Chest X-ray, AP view. Patient: 58 years old, sex M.
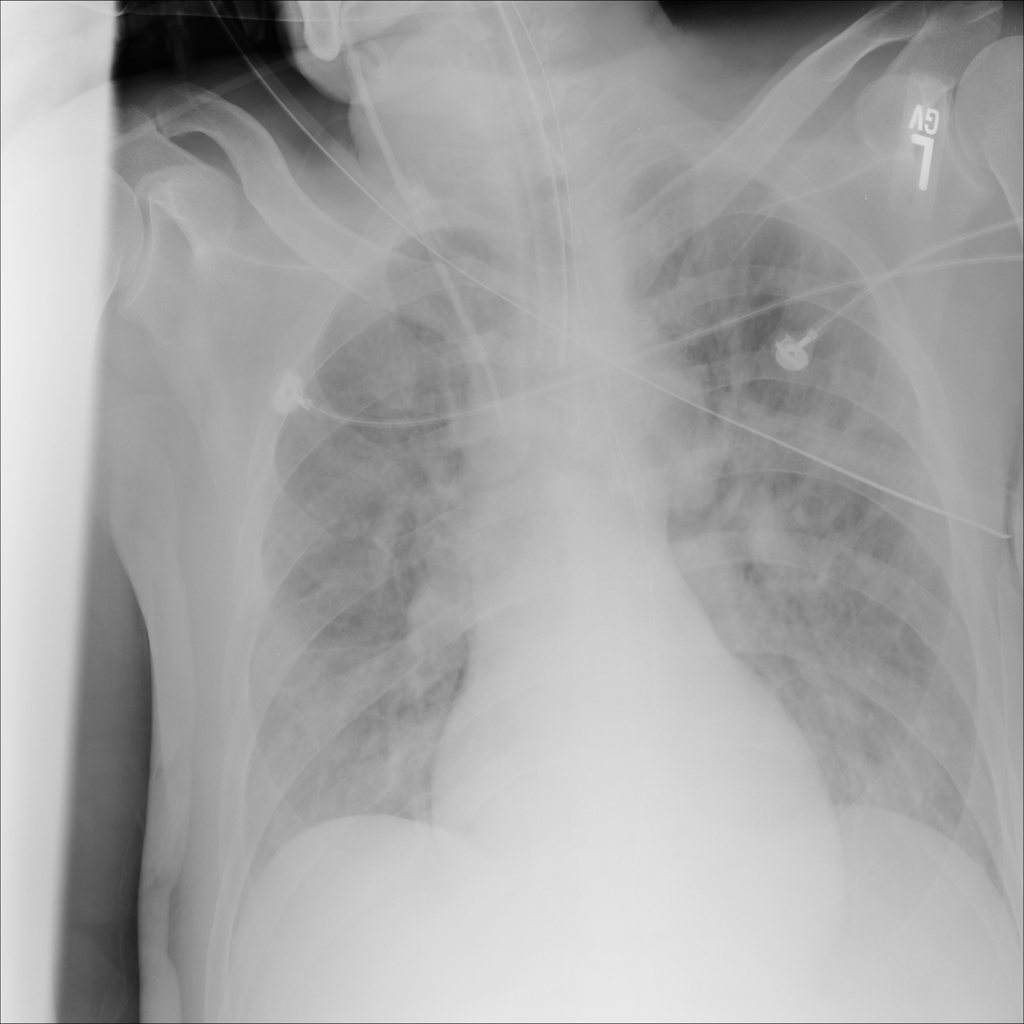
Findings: No Finding